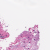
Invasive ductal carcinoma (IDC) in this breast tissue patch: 0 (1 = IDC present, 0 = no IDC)